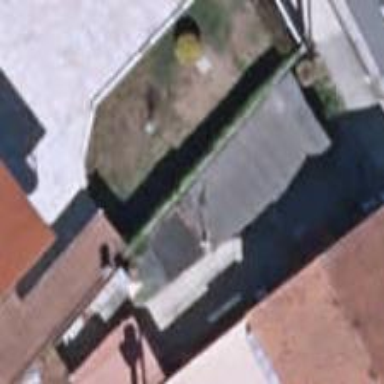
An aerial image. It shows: Shed building.